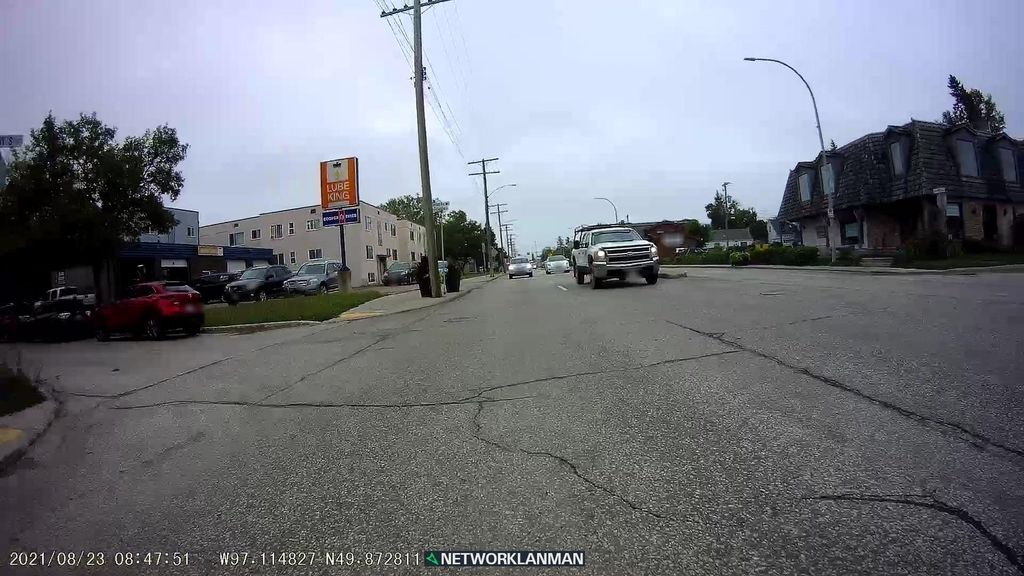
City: winnipeg